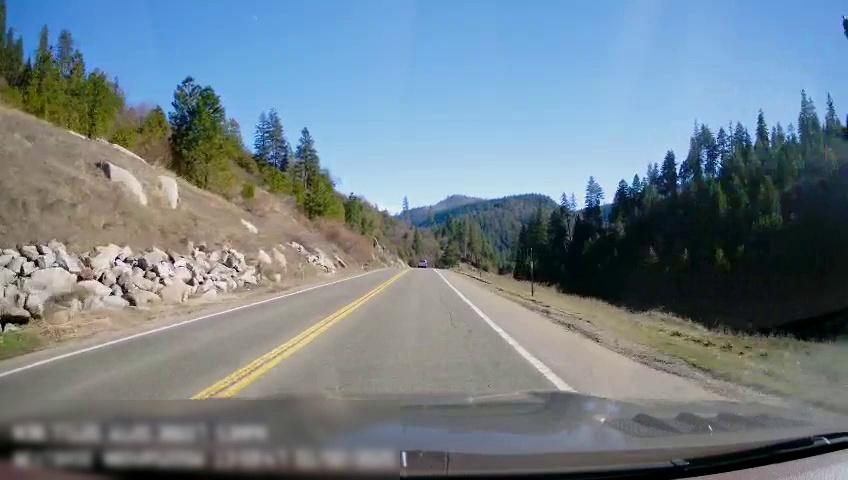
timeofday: Day
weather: Sunny
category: Drivable Space
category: Drivable Space
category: Vehicles | Truck
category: Lanes | Opposite Lane
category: Lanes | Current Lane
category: Lanes | Opposite Lane
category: Lanes | Current Lane